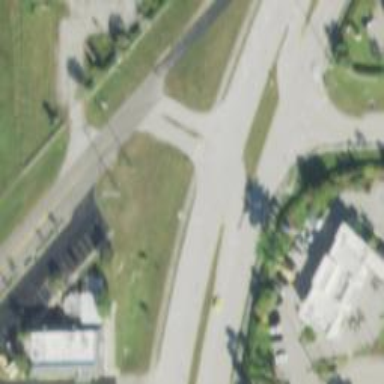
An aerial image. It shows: Uncontrolled crossing on the road.